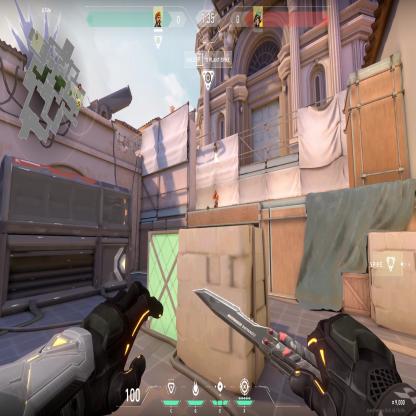
Label: enemy